Field crop: tomato
Growth stage: 2
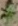
Species: solanum